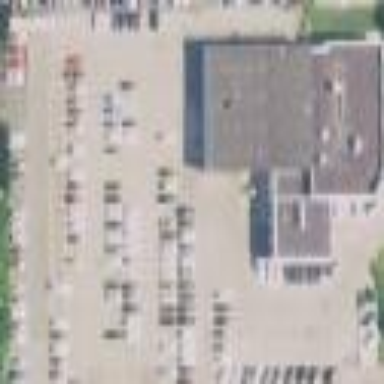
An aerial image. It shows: Parking area.